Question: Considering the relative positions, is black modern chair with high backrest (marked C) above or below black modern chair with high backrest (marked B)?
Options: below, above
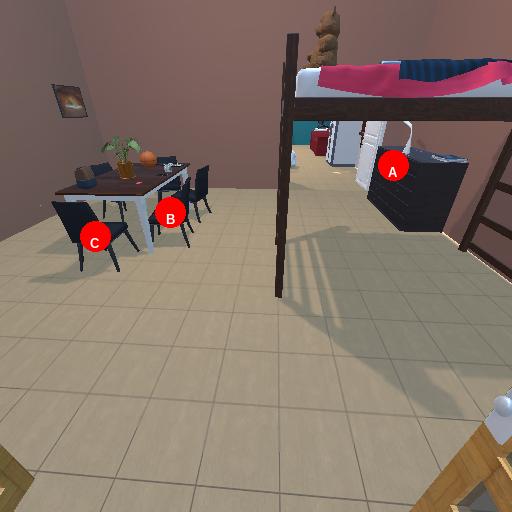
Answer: below